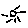
Label: sun